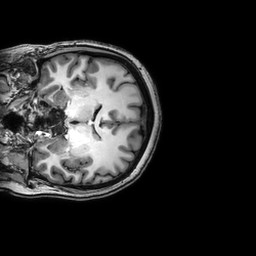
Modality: T1w
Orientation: coronal
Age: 55
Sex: female
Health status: ill
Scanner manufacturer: philips
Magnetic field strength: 3 T
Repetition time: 0.008288 s
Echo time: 0.003801 s